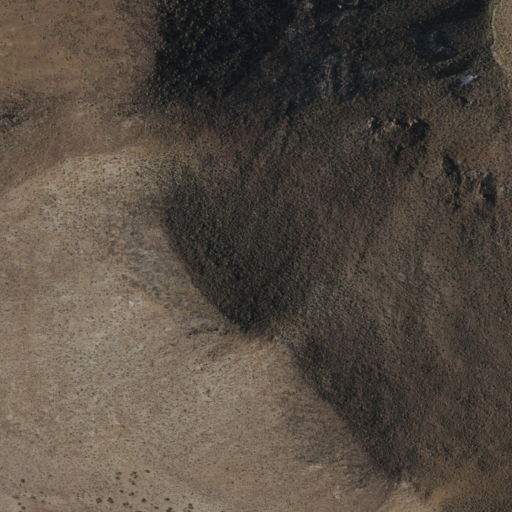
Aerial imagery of mountains in California named Black Hills containing only shrub